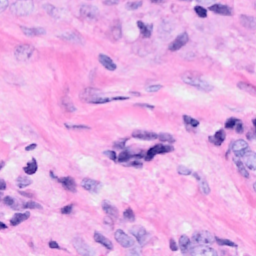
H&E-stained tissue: Breast